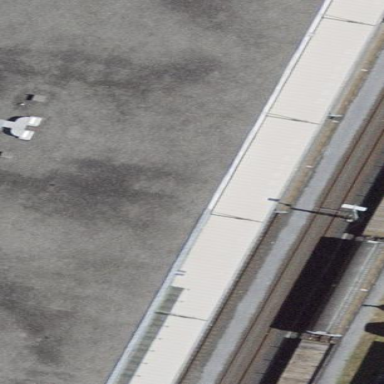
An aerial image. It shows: View of roof of building.